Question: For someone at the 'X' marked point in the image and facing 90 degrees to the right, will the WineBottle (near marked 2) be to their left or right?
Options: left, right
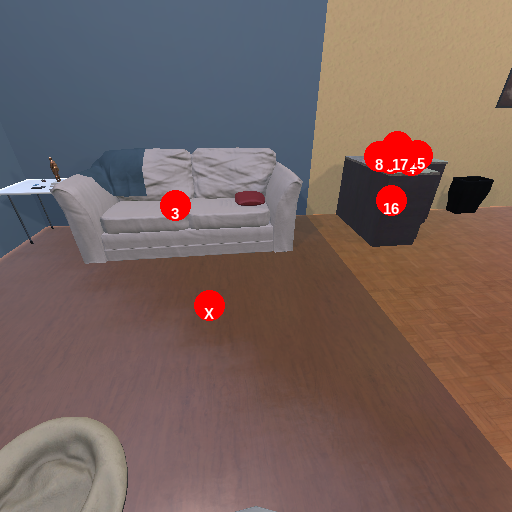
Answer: left